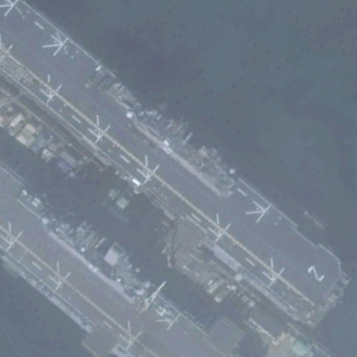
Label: assault